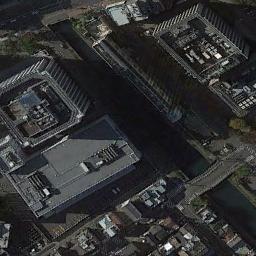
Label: commercial_area